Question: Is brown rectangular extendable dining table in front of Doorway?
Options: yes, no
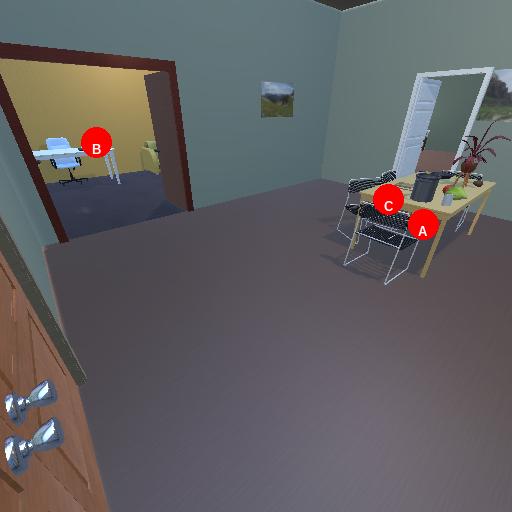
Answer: yes